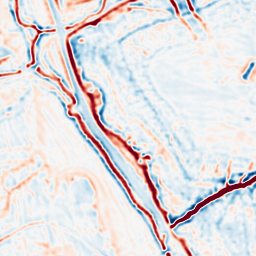
Category: multiscale
Decomposition family: log
Decomposition parameters: sigma: 2
Upsampling method: sinc_blackman
Upsampling parameters: scale: 4
kernel_size: 8
Upsampling scale: 4